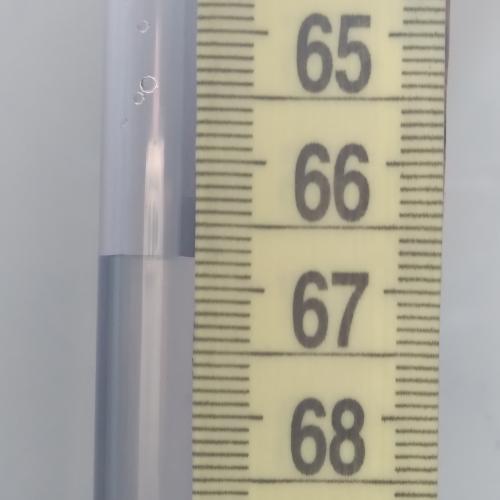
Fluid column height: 66.8 cm